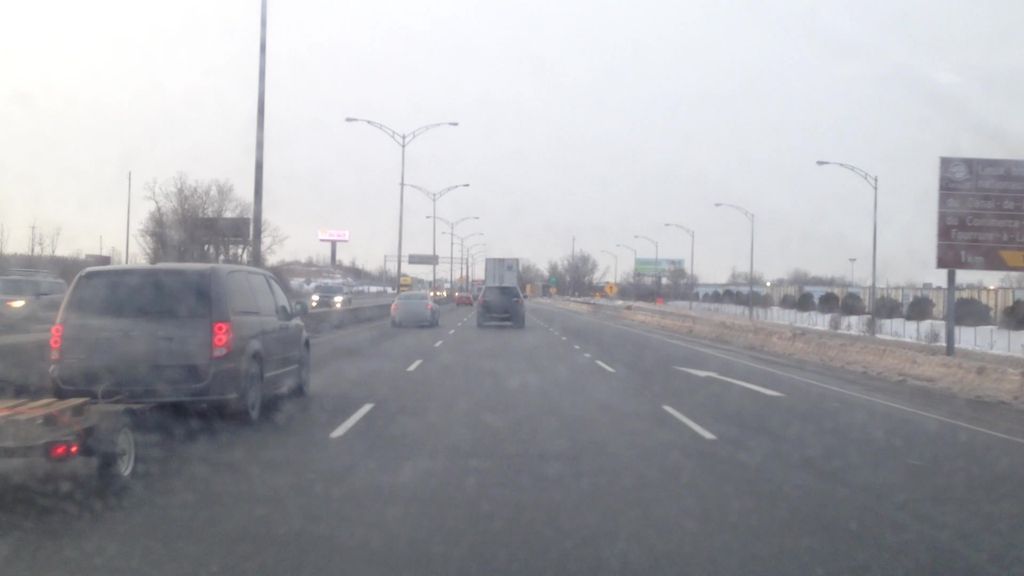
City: montreal